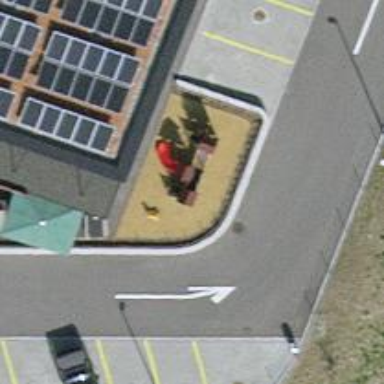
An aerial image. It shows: Playground area for leisure land.